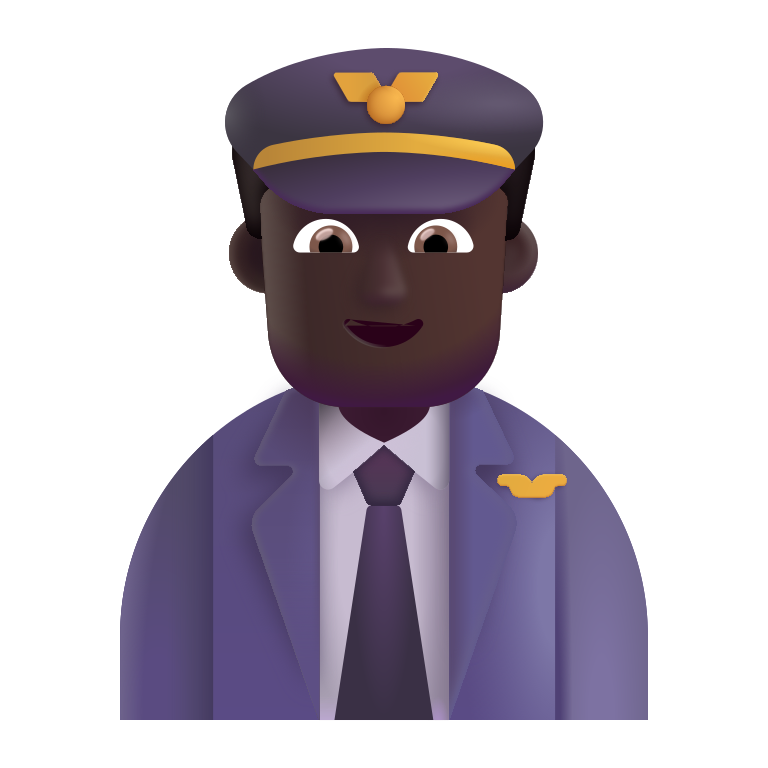
man pilot color dark